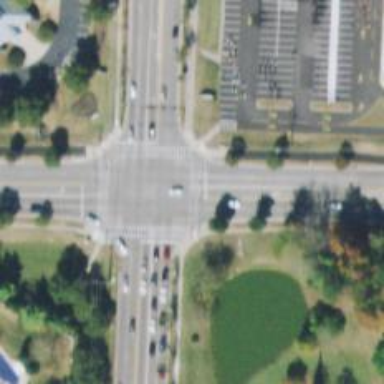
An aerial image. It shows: Crossing road.